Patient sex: M
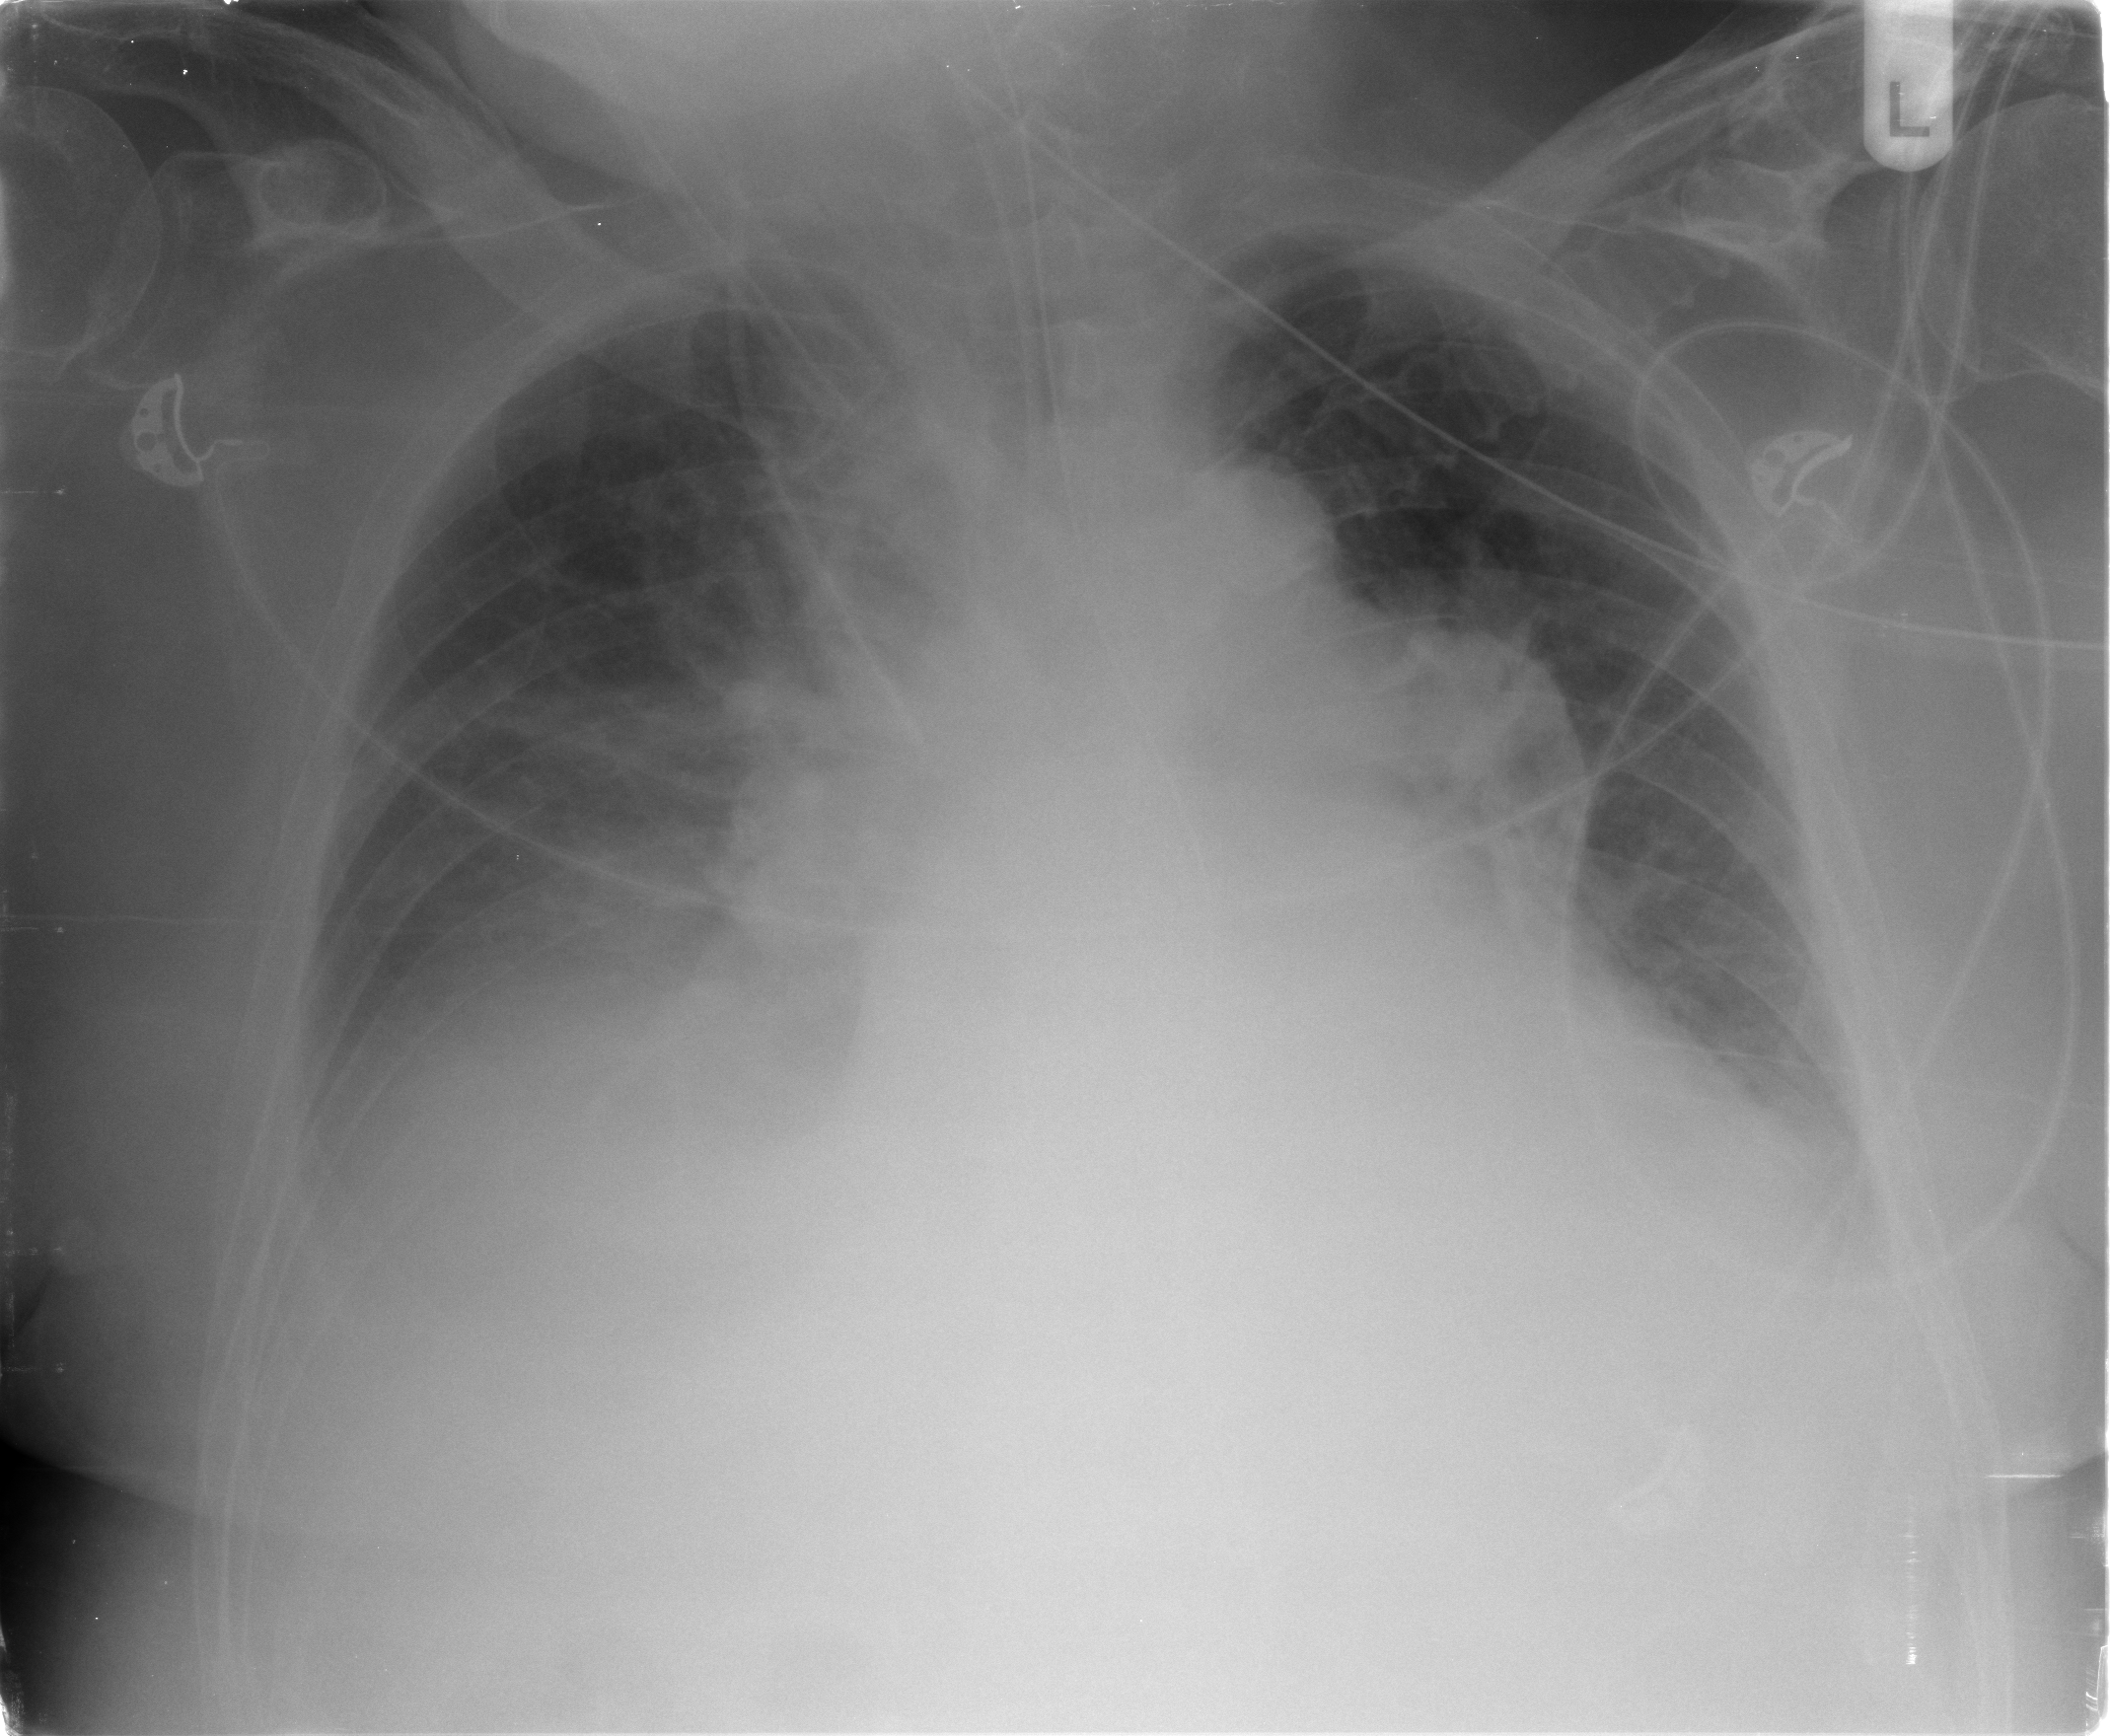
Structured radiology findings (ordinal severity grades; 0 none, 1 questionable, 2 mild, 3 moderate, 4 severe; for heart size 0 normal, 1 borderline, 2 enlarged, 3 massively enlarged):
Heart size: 2
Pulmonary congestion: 1
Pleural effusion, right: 2
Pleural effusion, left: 1
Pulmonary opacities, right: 1
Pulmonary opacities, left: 0
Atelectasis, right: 2
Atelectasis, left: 1